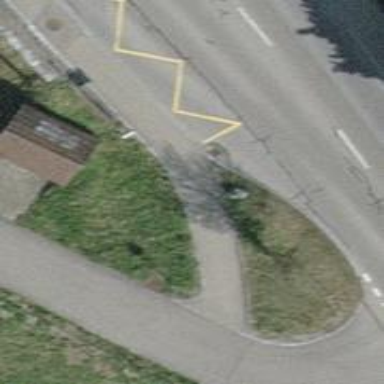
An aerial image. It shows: Sidewalk.